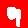
Digit: 9